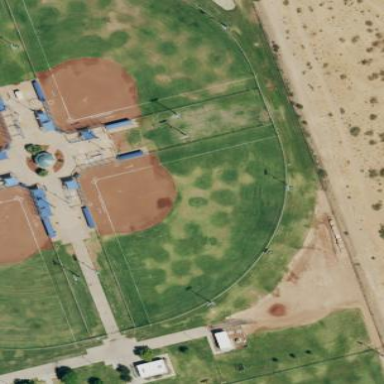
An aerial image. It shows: Baseball pitch for leisure land activities.